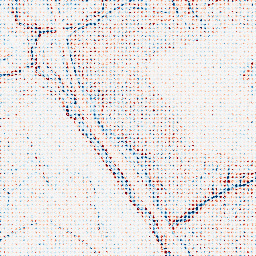
Category: edge_preserving
Decomposition family: anisotropic_diffusion
Decomposition parameters: iterations: 5
kappa: 50
gamma: 0.05
Upsampling method: sinc_hamming
Upsampling parameters: scale: 8
kernel_size: 4
Upsampling scale: 8